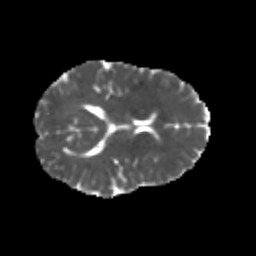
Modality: MD
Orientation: axial
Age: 21
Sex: female
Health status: healthy
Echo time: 0.074 s